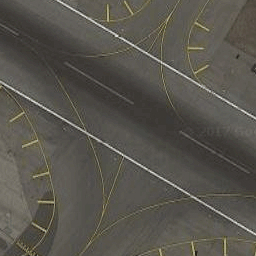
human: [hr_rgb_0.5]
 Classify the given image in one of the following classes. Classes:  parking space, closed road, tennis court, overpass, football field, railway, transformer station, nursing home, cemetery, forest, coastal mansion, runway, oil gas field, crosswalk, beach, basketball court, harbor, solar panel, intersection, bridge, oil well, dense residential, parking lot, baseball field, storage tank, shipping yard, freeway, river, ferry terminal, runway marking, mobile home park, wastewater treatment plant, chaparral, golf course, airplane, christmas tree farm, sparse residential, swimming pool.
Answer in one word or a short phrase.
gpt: runway